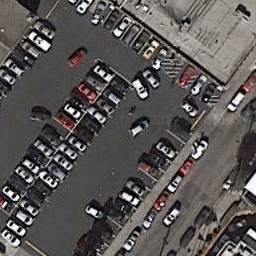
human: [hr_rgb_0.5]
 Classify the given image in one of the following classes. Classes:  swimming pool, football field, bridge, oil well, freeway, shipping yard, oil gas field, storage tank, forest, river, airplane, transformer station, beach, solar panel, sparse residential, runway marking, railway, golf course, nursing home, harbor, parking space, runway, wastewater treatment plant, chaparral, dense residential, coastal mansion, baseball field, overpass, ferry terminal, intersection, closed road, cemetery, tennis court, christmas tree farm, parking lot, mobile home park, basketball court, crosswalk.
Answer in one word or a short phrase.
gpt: parking lot